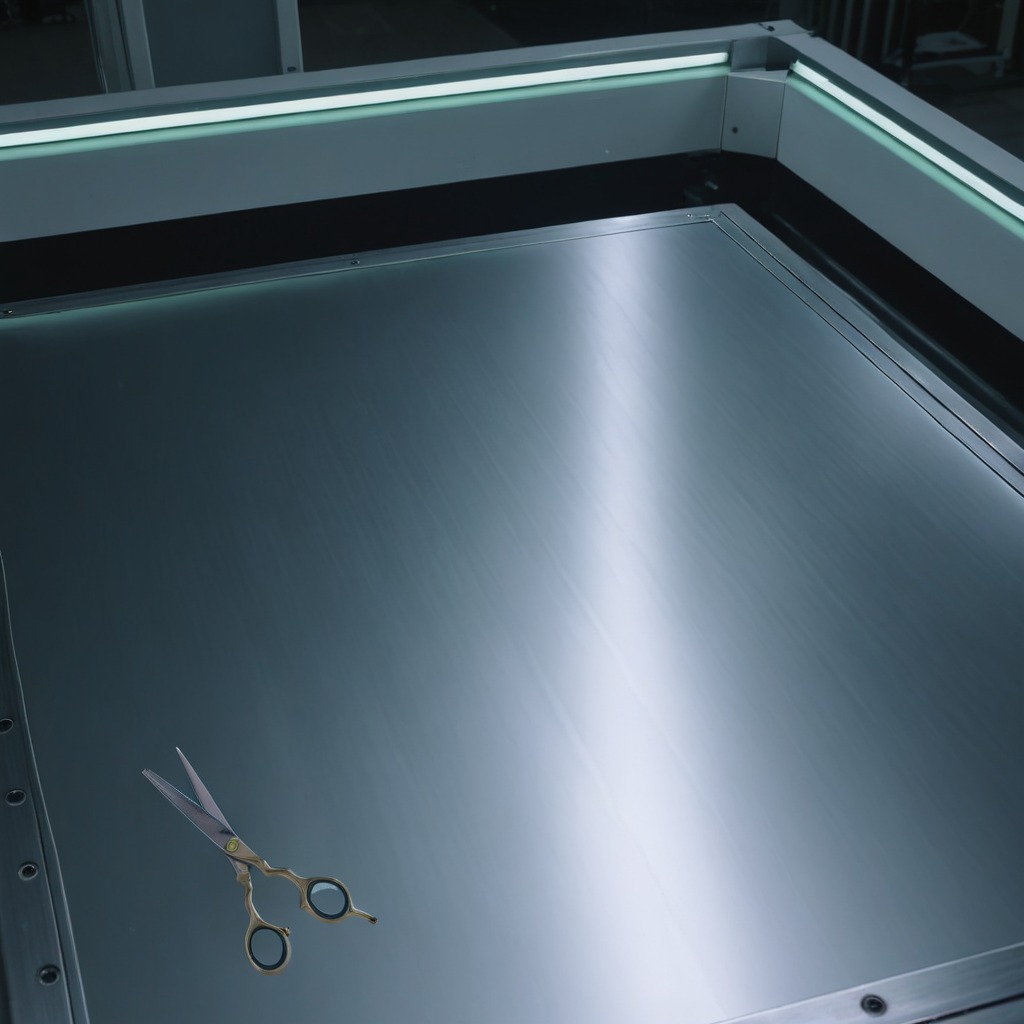
A scissor is lying on the metal table.